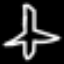
Label: airplane